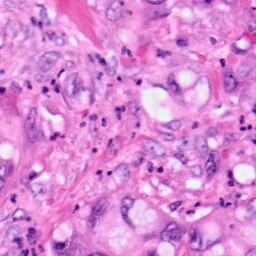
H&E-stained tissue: Pancreatic